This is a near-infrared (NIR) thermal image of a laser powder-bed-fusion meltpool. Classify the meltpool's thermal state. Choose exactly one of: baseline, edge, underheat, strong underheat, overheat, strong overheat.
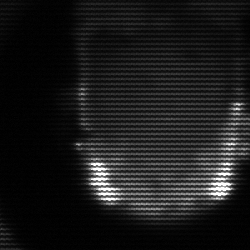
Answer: baseline